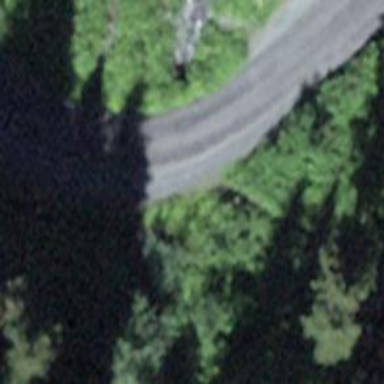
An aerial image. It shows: Unpaved unclassified road with bridge.